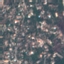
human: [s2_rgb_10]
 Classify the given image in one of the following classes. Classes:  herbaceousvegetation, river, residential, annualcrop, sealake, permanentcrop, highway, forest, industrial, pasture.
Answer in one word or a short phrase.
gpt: Residential